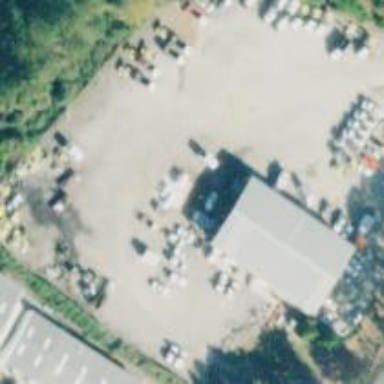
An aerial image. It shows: Industrial depot.